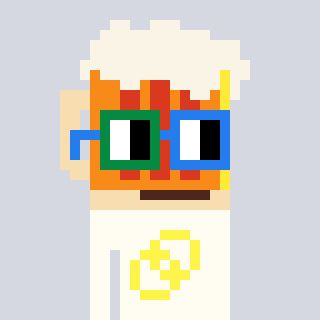
a pixel art character with square green and blue glasses, a beer-shaped head and a grayscale-colored body on a cool background